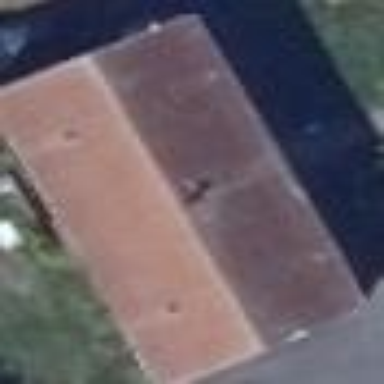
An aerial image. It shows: Simple house.